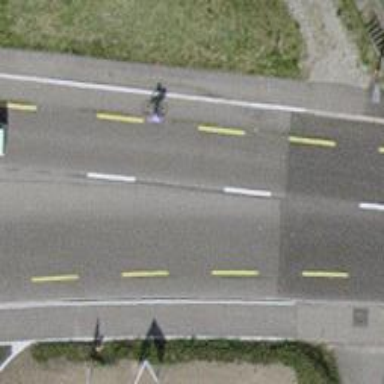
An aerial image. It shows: Primary highway with designated cycle lane.